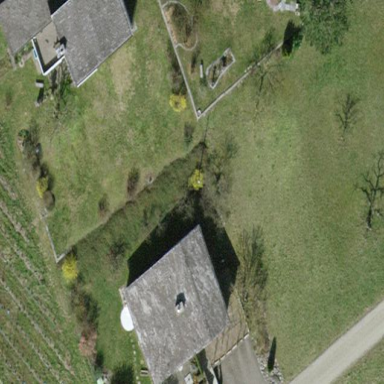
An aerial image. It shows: House with distinctive saltbox roof shape.